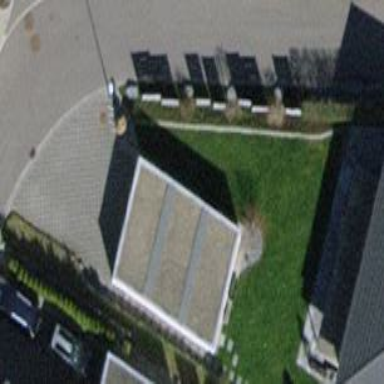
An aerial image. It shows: Garage.